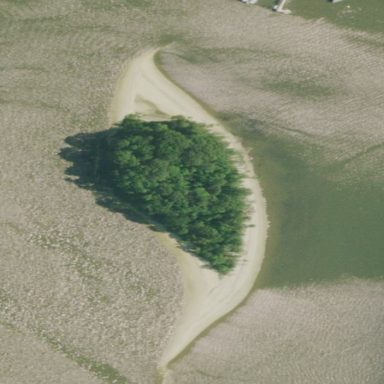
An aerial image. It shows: Islet located along the natural coastline.